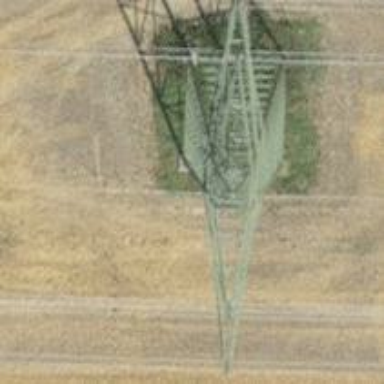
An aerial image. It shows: Power tower.